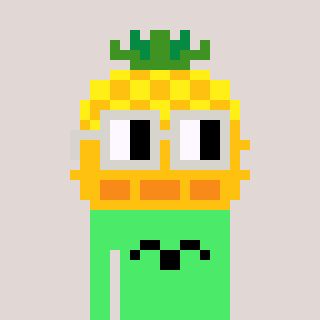
a pixel art character with square light gray glasses, a pineapple-shaped head and a teal-colored body on a warm background